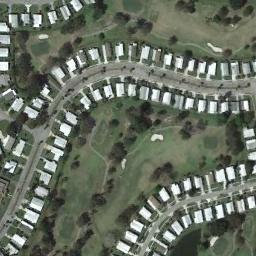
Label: mobile_home_park